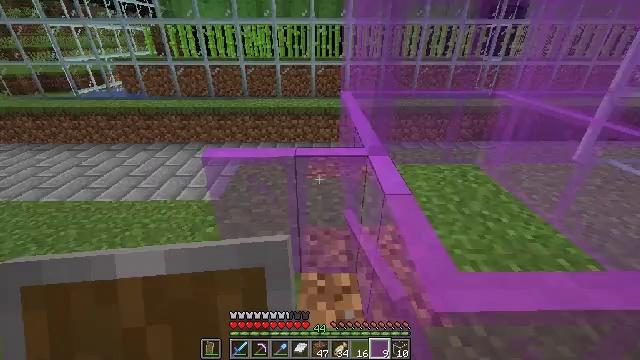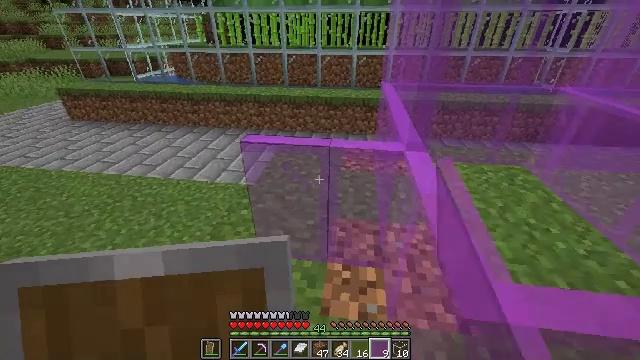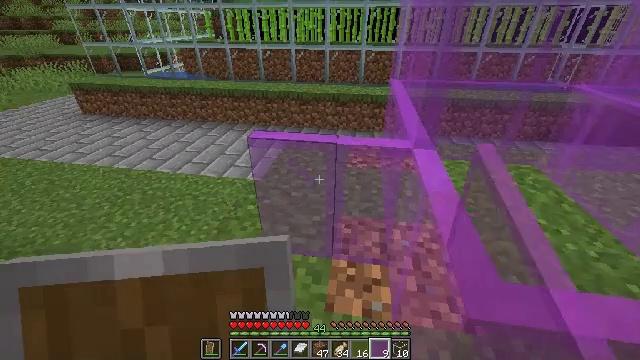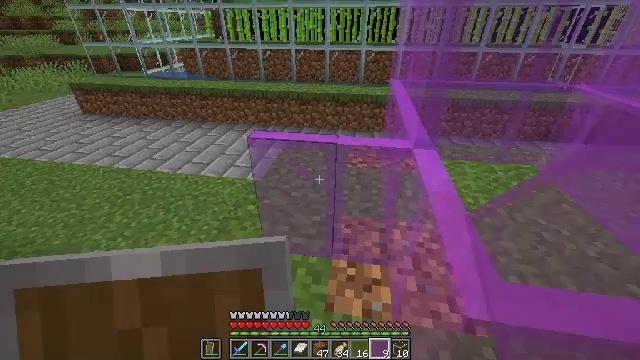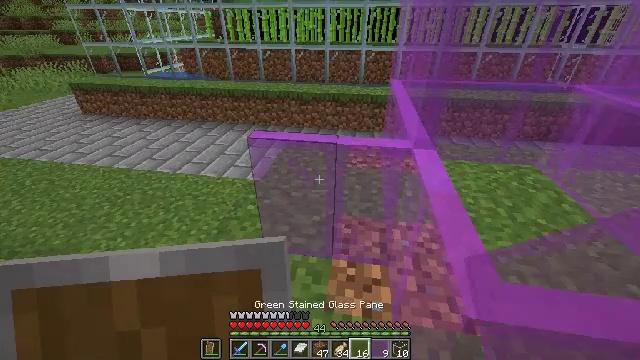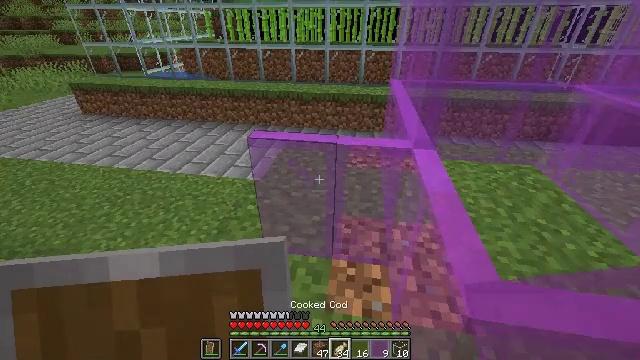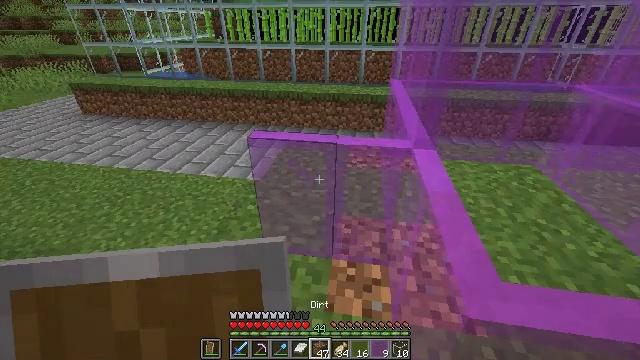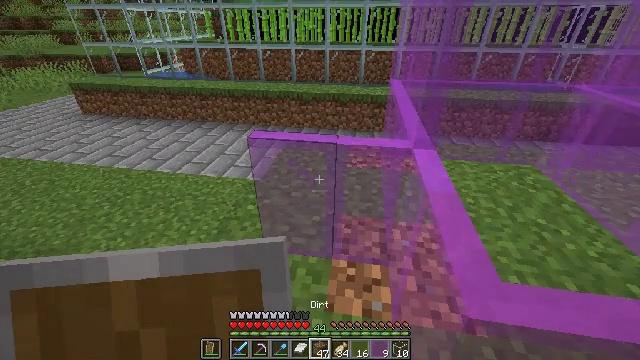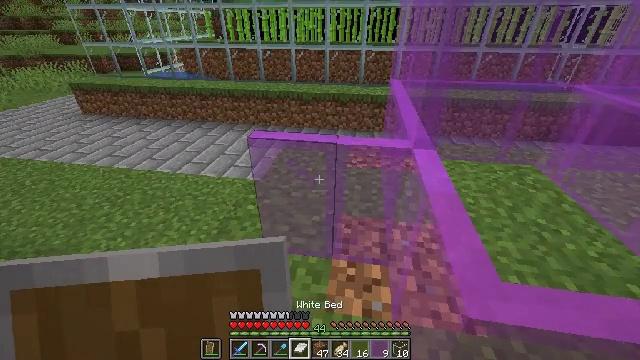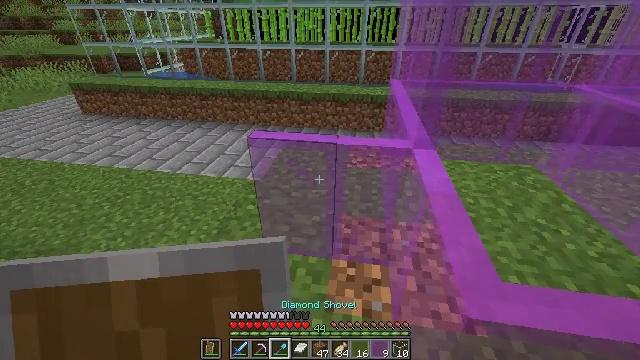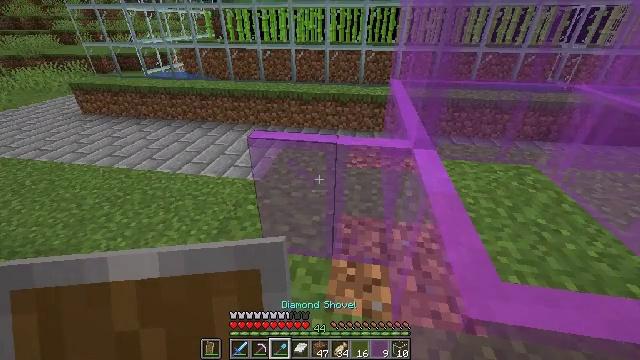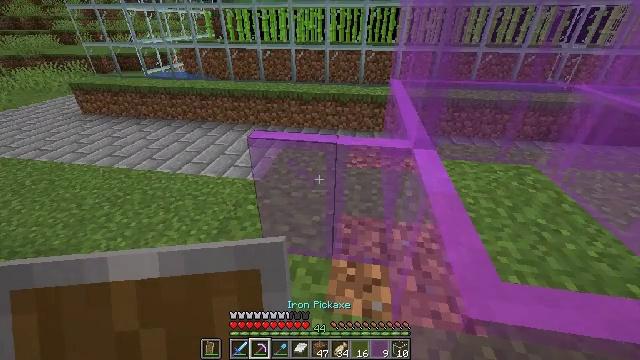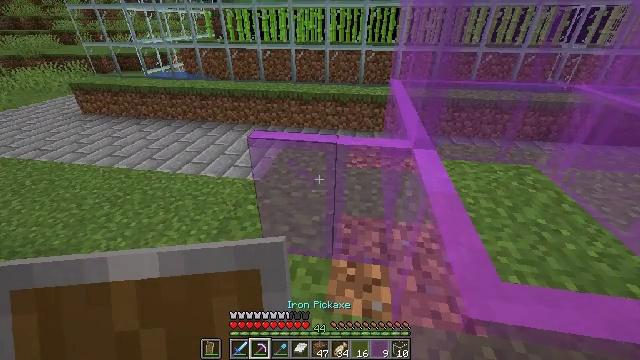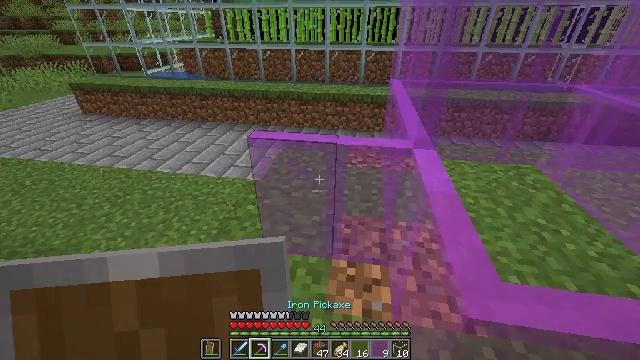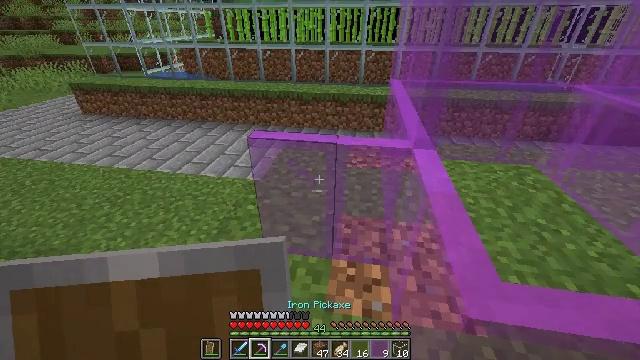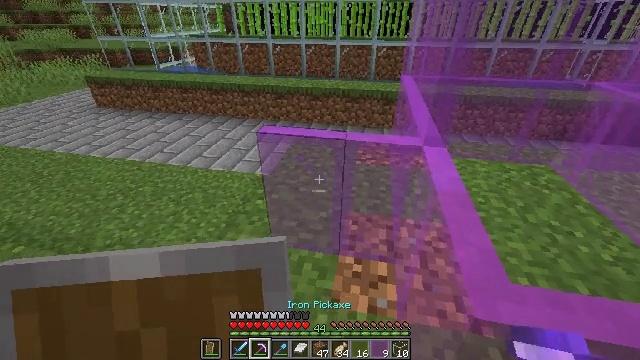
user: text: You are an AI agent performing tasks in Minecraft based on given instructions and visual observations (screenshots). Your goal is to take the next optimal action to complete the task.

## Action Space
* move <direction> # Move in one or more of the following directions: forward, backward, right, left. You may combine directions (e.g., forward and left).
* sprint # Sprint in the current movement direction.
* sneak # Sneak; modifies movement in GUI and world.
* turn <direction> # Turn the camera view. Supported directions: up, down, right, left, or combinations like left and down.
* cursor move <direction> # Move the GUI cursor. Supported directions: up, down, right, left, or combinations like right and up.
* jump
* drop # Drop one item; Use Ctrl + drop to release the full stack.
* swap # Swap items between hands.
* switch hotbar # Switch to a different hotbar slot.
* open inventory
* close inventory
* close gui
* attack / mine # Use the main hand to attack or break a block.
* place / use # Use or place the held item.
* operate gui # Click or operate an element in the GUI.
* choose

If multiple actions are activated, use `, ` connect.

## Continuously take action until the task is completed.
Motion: motion action
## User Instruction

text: Harvest the fragile magenta stained glass pane.
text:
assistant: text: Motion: turn left and down
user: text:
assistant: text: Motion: turn left
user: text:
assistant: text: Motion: no_op
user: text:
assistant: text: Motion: no_op
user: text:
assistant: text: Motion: no_op
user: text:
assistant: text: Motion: no_op
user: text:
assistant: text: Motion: no_op
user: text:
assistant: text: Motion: no_op
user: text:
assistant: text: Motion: no_op
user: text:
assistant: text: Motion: no_op
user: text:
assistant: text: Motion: no_op
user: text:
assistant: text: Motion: no_op
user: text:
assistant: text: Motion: no_op
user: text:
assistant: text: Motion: no_op
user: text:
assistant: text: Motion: turn left
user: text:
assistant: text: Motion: turn left and down
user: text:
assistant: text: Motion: turn left
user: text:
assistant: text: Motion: turn left
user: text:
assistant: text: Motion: no_op
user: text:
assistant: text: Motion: attack / mine
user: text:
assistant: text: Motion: attack / mine
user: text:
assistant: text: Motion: attack / mine
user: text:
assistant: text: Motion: attack / mine
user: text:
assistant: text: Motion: attack / mine
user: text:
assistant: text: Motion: attack / mine
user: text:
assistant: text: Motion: attack / mine
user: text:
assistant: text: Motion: attack / mine
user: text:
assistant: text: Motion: attack / mine
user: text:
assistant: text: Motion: attack / mine
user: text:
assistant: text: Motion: attack / mine